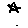
Label: star